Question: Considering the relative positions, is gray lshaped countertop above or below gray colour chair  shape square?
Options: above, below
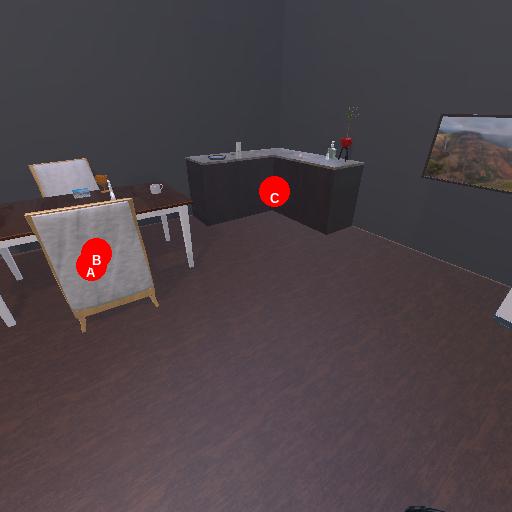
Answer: above